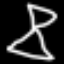
Label: hourglass